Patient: sex M, age 55
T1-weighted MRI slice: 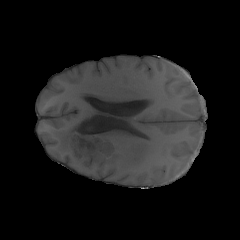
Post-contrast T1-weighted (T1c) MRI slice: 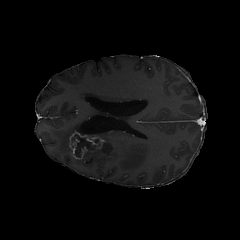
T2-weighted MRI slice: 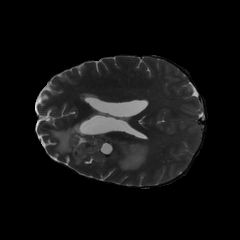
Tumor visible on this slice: yes
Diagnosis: Glioblastoma, IDH-wildtype
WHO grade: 4